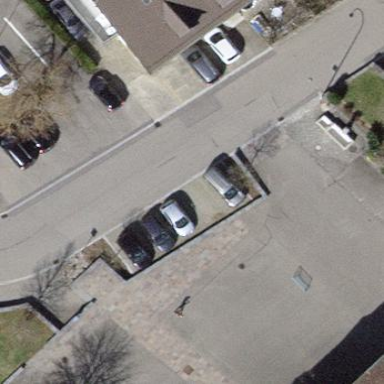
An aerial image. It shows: Street-side parking area.